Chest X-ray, PA view. Patient: 52 years old, sex M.
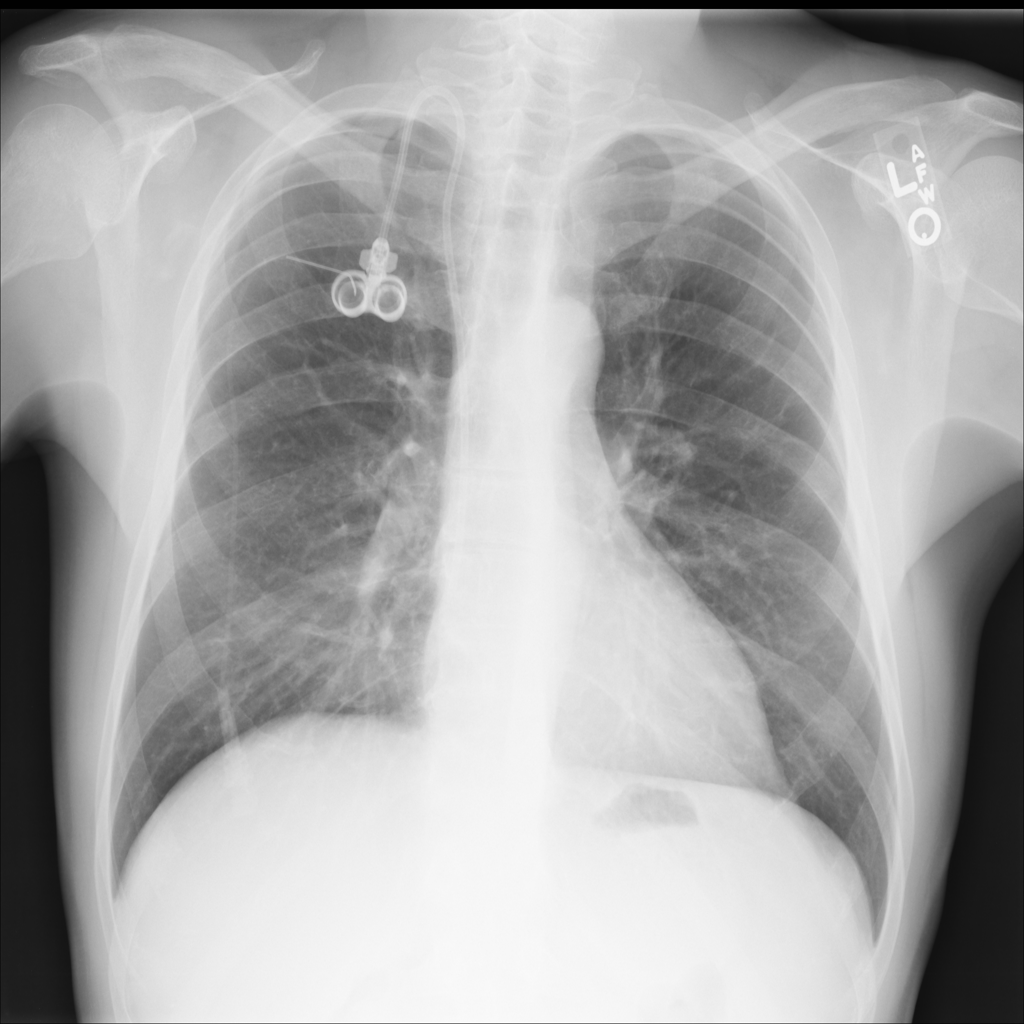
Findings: No Finding